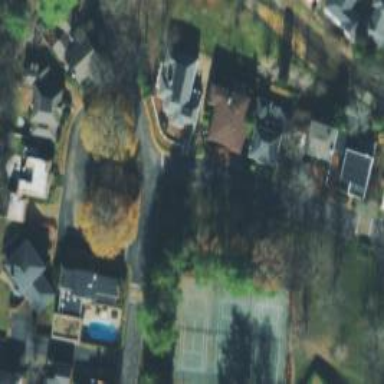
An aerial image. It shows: Residential road.